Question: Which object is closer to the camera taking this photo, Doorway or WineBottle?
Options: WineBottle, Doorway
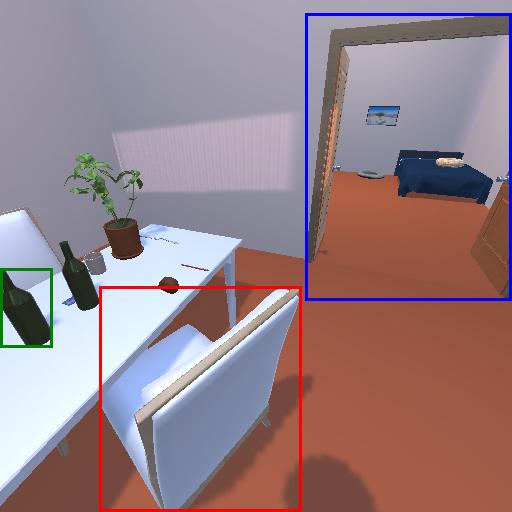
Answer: WineBottle